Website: bh-photo
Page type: review-order
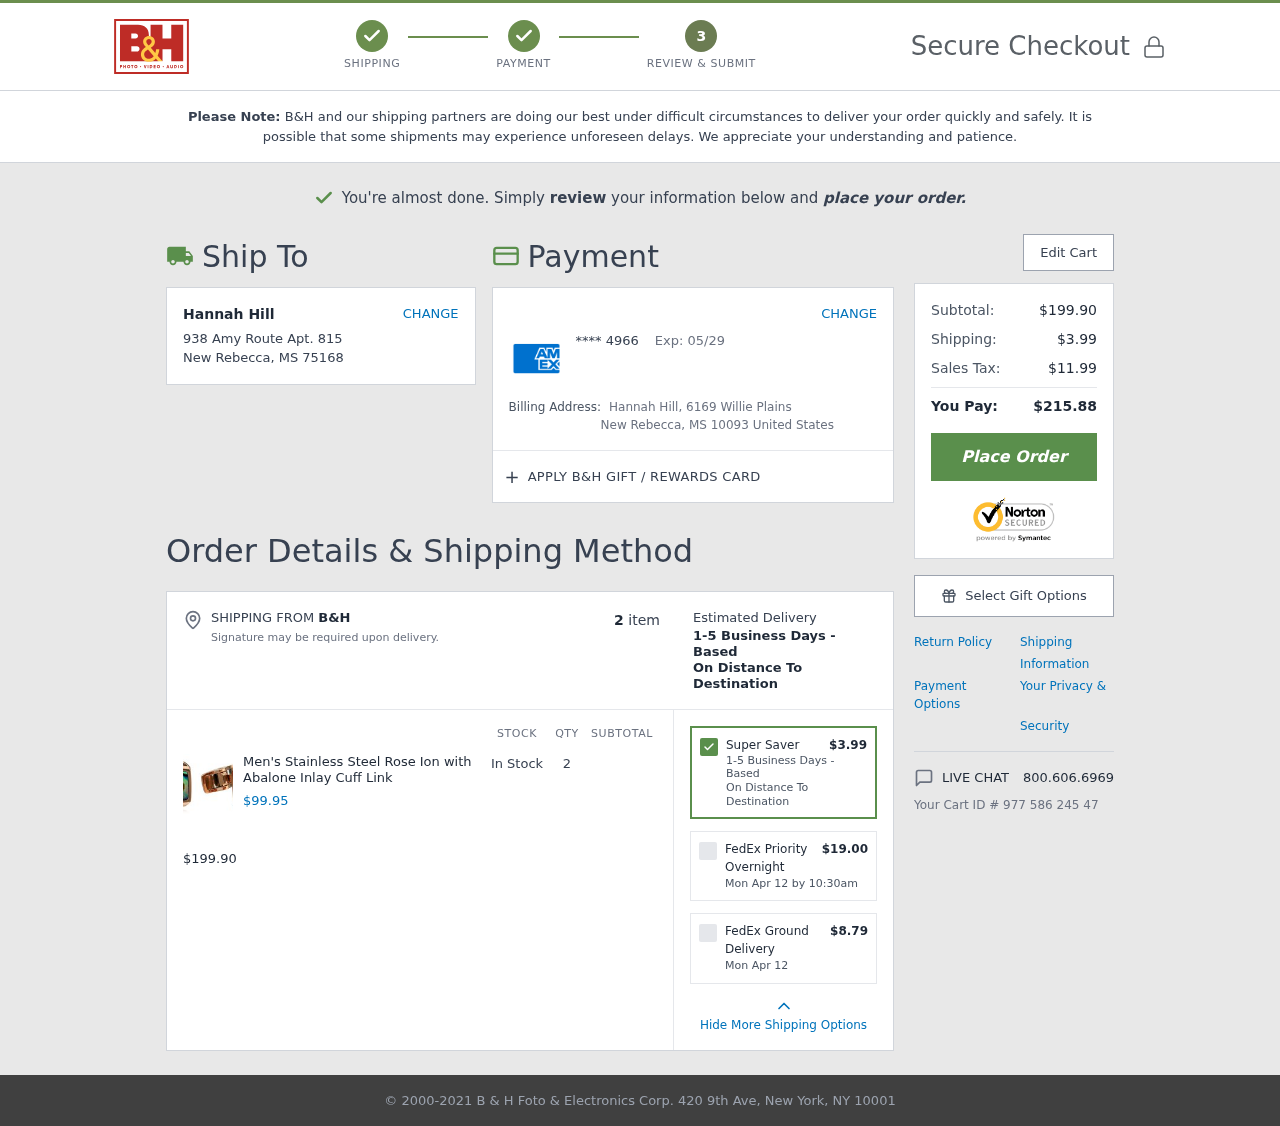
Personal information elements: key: PII_CARD_EXPIRY
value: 05/29
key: PII_CARD_LAST4
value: **** 4966
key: PII_CITY
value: New Rebecca
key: PII_CITY_STATE_ZIP2
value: New Rebecca, MS 10093
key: PII_COUNTRY
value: United States
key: PII_FULLNAME
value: Hannah Hill
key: PII_FULLNAME2
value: Hannah Hill
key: PII_POSTCODE
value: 75168
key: PII_STATE_ABBR
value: MS
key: PII_STREET
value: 938 Amy Route Apt. 815
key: PII_STREET2
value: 6169 Willie Plains
Product elements: key: PRODUCT1_NAME
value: Men's Stainless Steel Rose Ion with Abalone Inlay Cuff Link
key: PRODUCT1_PRICE
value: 99.95
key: PRODUCT1_QUANTITY
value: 2
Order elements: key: ORDER_NUM_ITEMS
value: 2
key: ORDER_SUBTOTAL
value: $199.90
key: ORDER_SHIPPING_COST
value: $3.99
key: ORDER_DELIVERY_DATE
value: Mon Apr 12 by 10:30am
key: ORDER_DELIVERY_DATE2
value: Mon Apr 12
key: ORDER_TAX
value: $11.99
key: ORDER_TOTAL
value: $215.88
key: ORDER_ID
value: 977 586 245 47